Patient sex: F
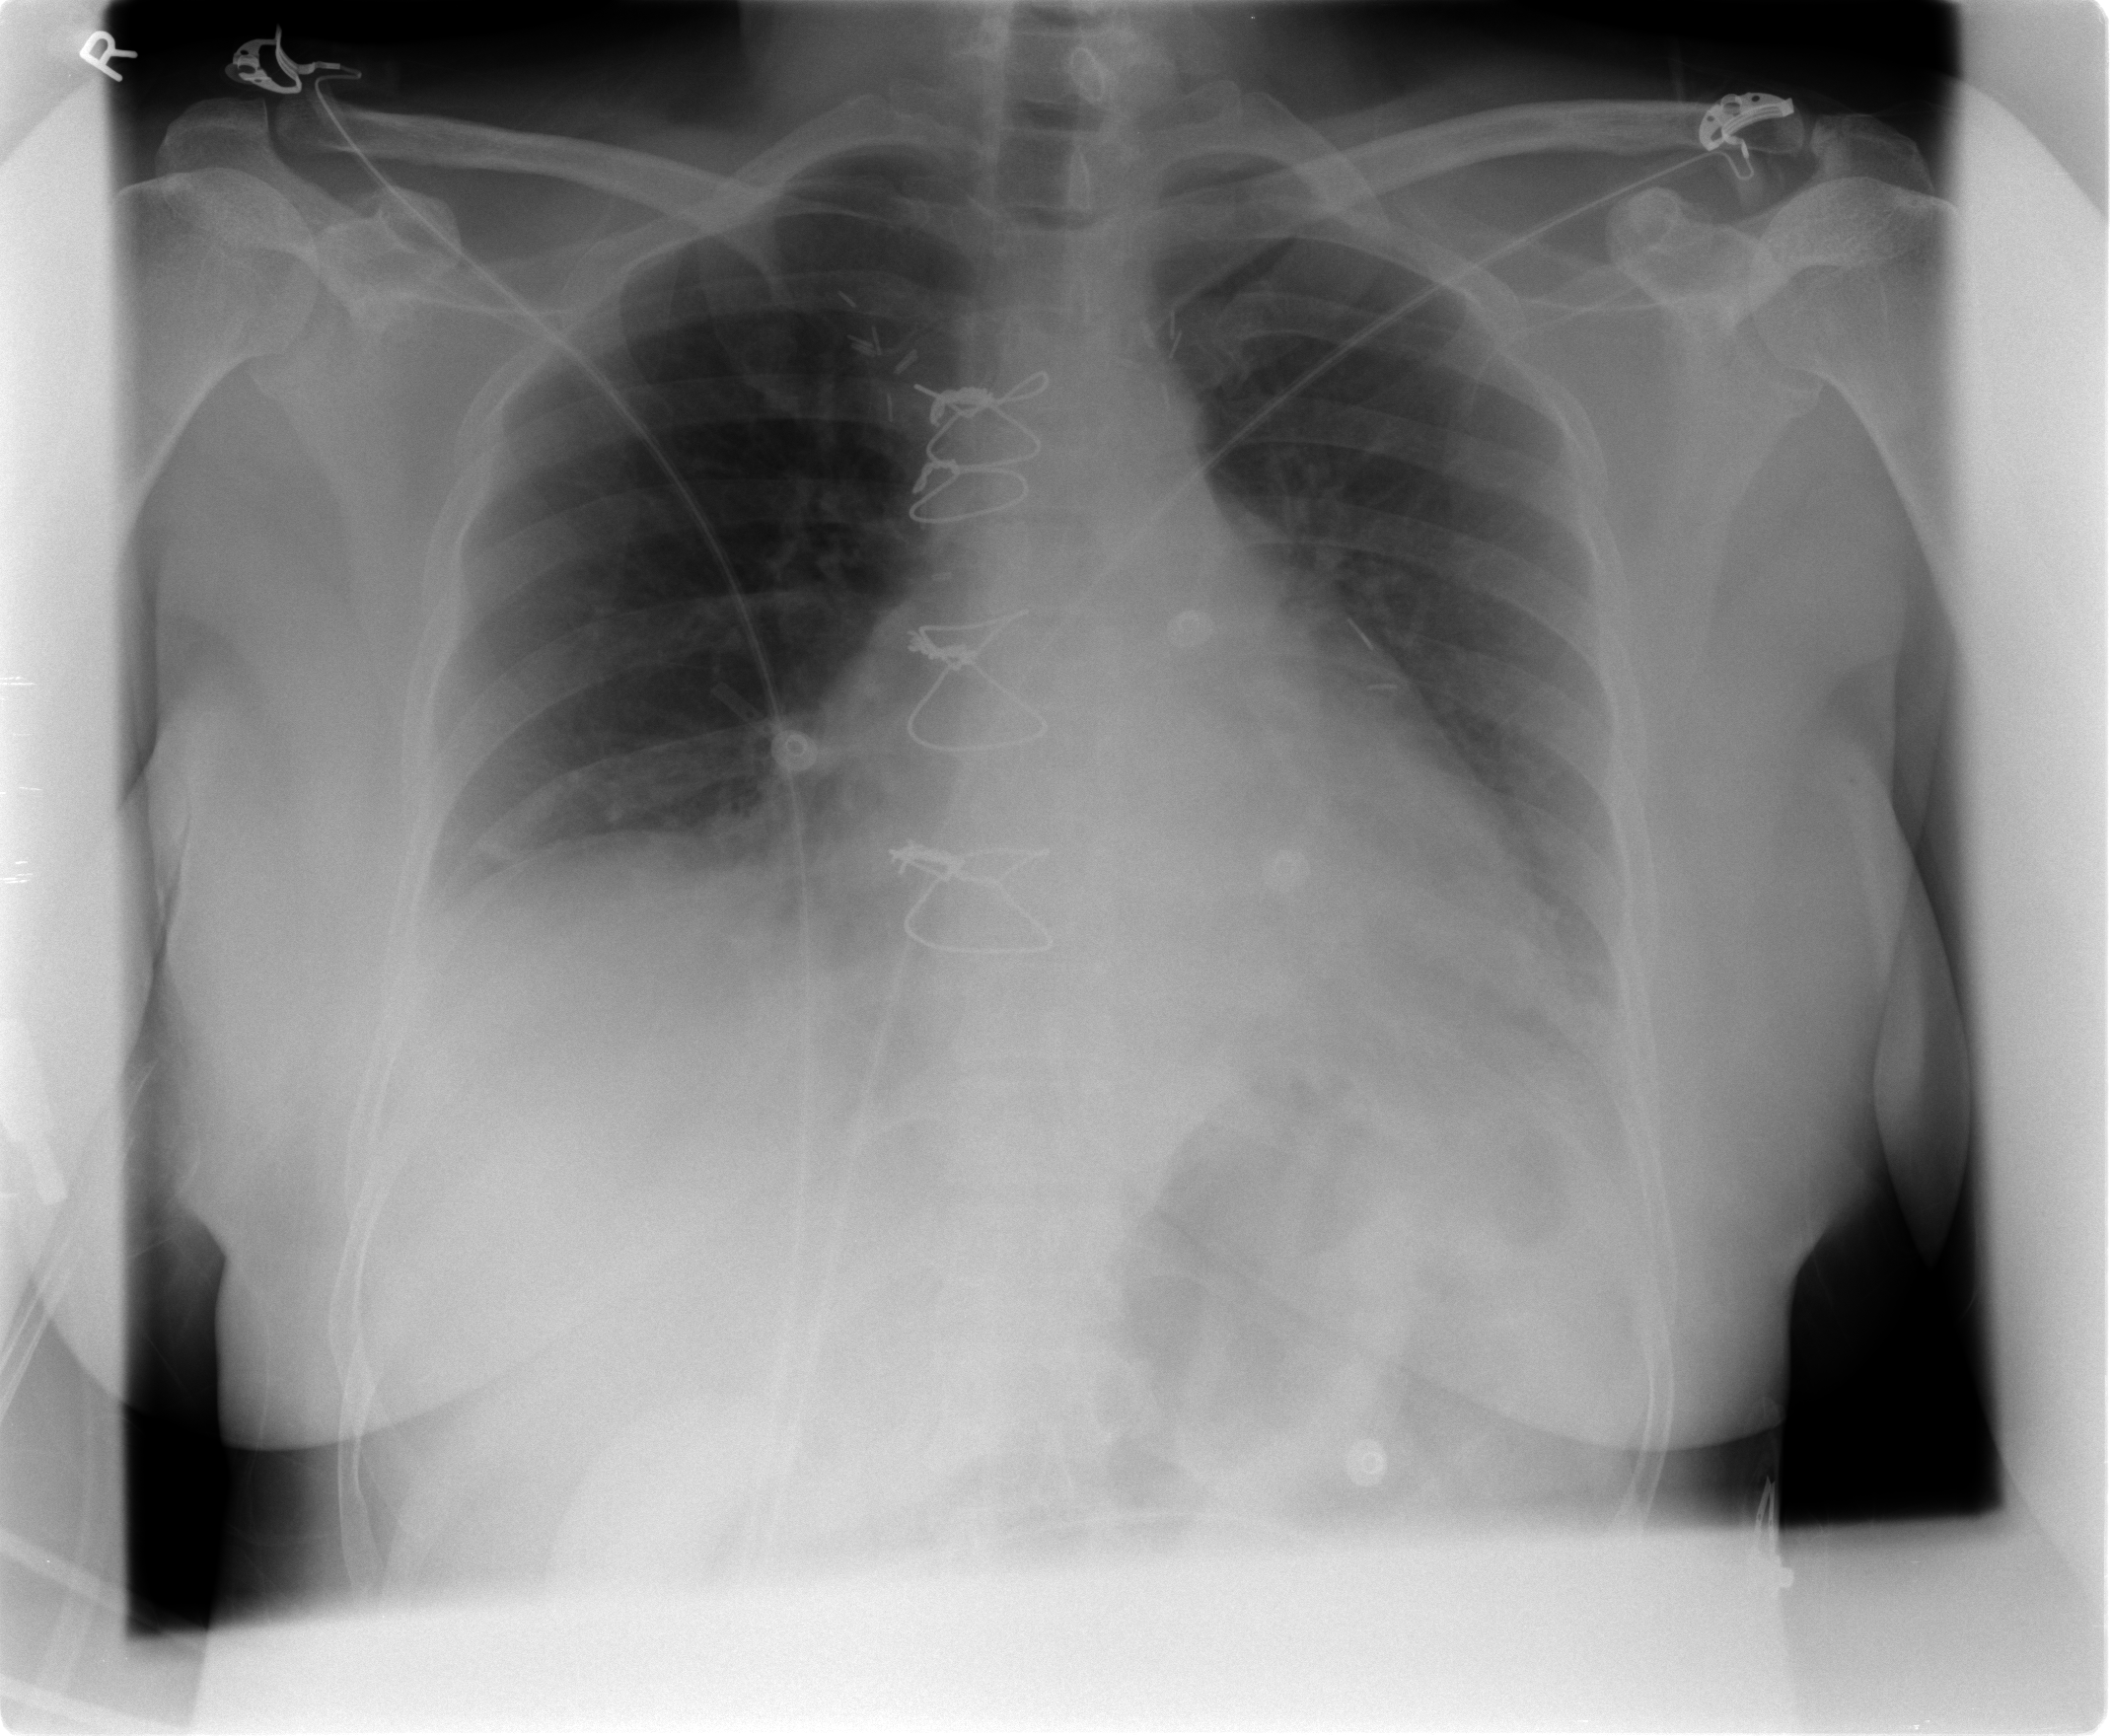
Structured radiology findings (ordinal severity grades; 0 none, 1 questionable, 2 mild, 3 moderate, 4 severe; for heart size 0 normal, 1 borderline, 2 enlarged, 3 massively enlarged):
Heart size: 2
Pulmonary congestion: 1
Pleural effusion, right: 0
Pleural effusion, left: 2
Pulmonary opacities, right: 0
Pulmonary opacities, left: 0
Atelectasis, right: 0
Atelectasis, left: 2